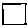
Label: square